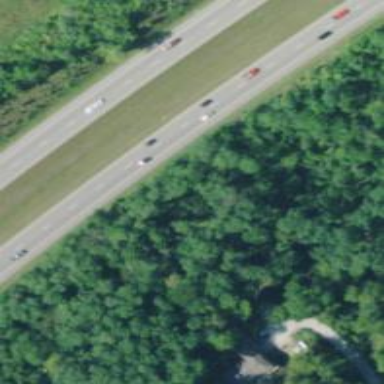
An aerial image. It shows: This image shows trunk highway that functions as expressway.